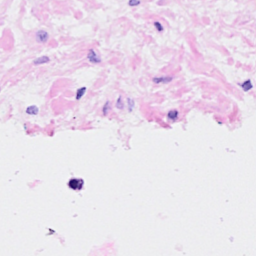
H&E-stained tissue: Breast